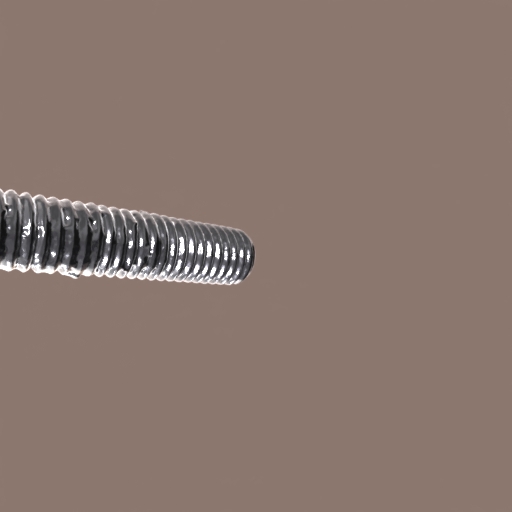
Label: bolt